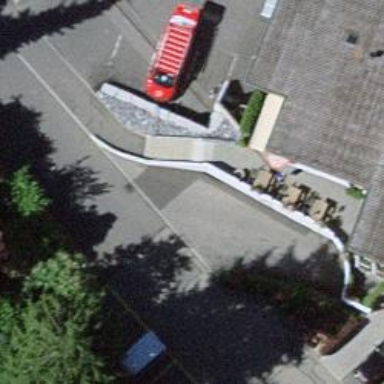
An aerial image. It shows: Set of steps on the road.